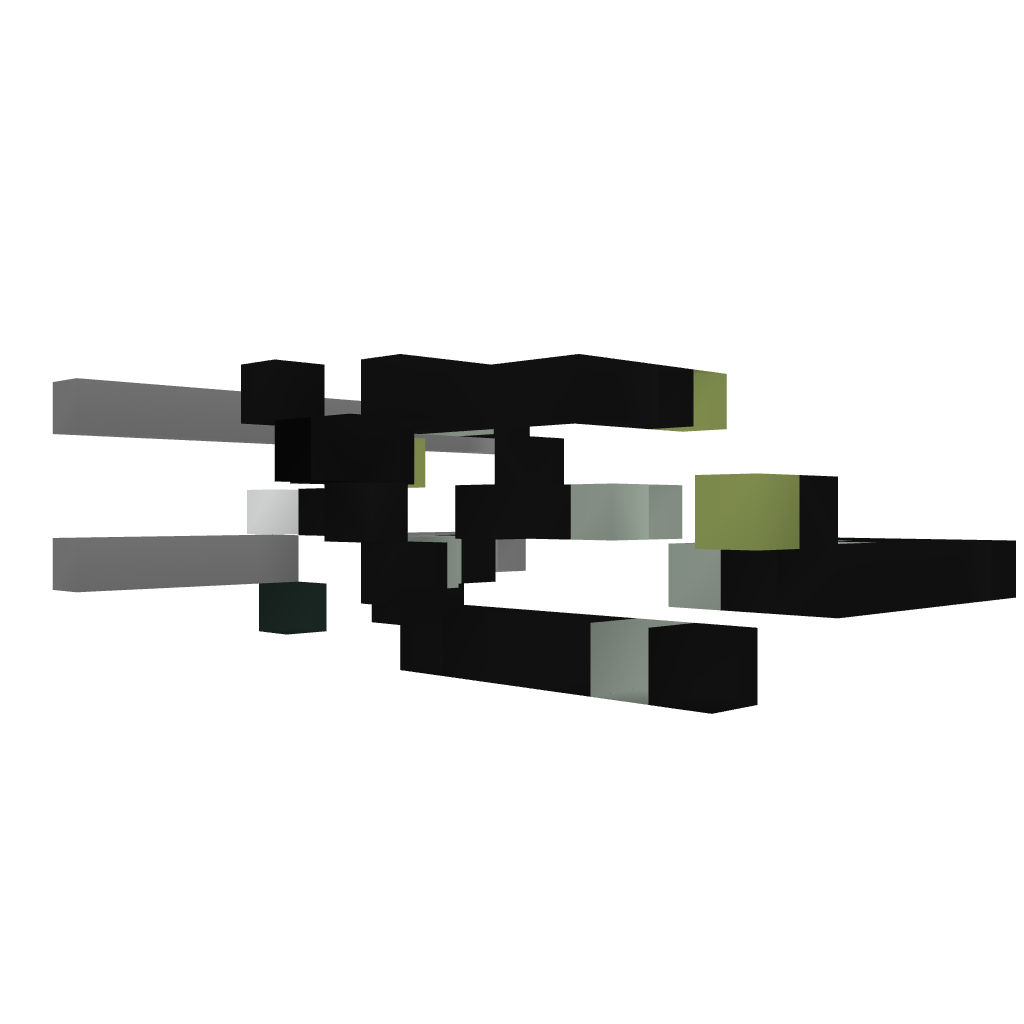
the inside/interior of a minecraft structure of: Nazi Zombies Quick Revive